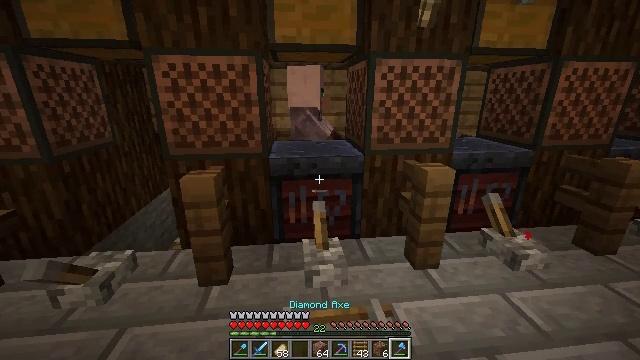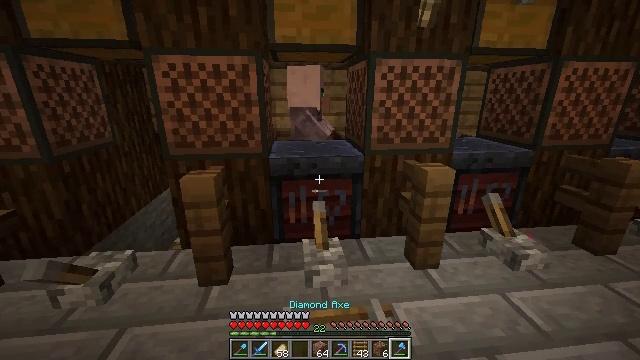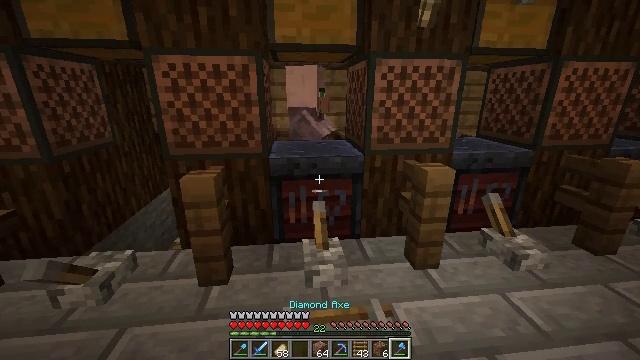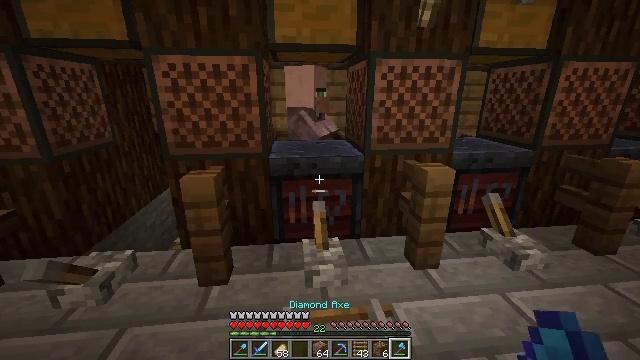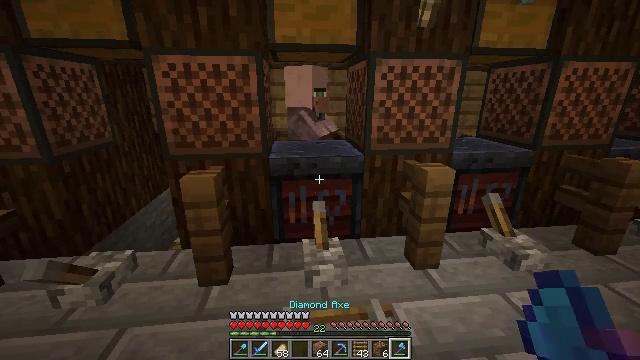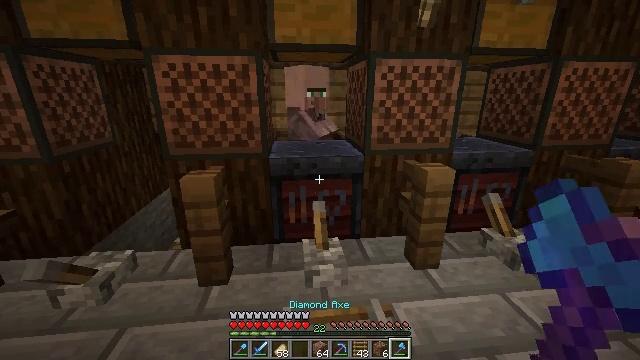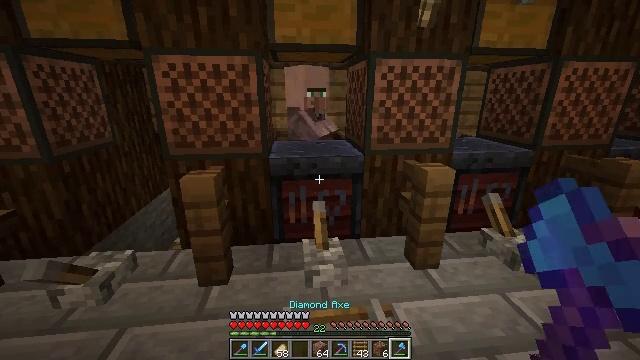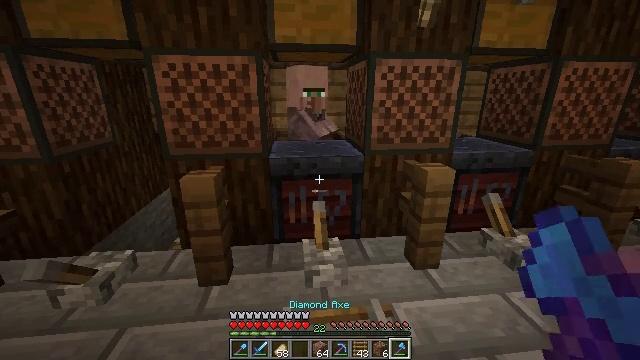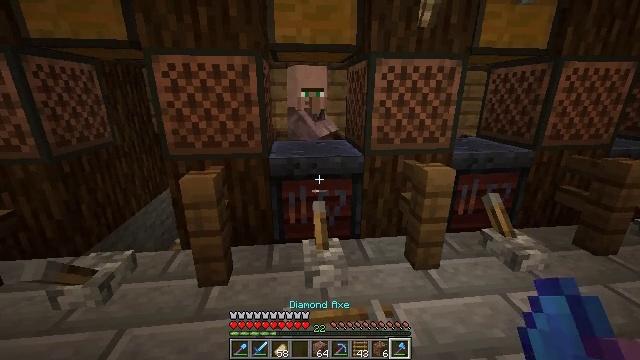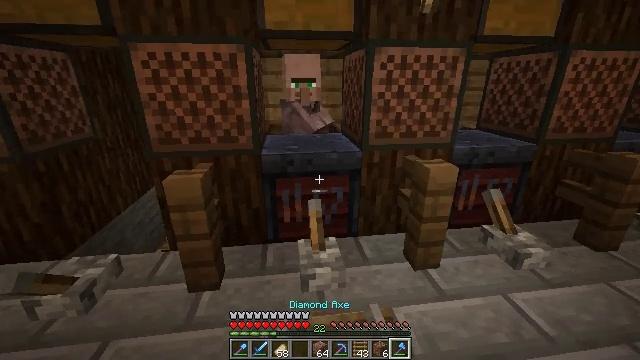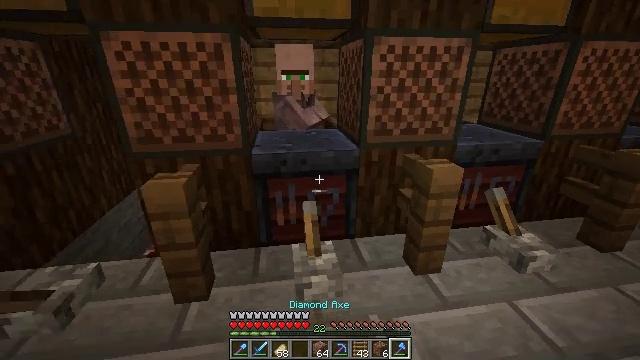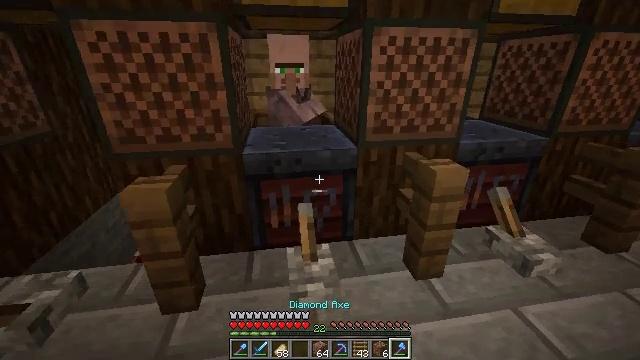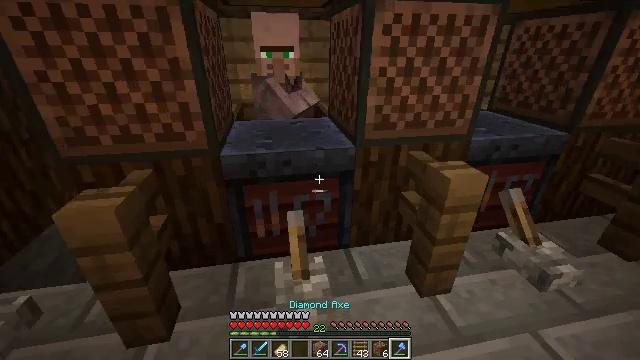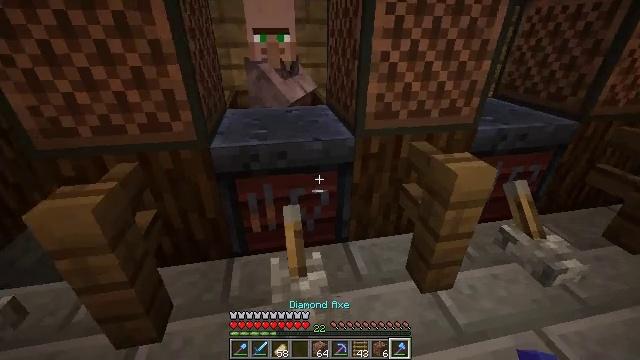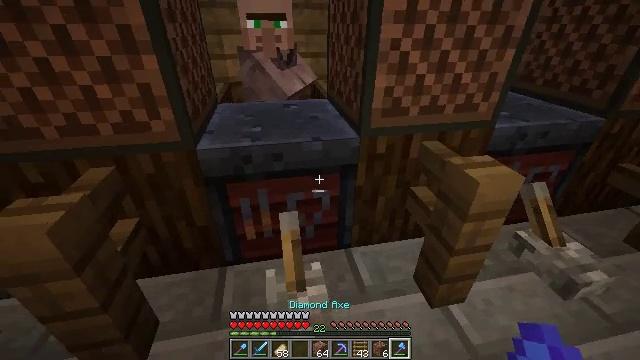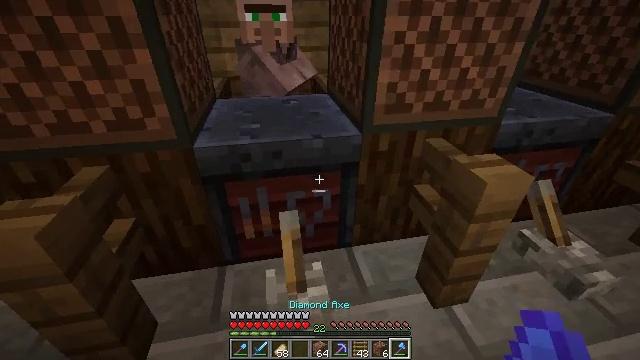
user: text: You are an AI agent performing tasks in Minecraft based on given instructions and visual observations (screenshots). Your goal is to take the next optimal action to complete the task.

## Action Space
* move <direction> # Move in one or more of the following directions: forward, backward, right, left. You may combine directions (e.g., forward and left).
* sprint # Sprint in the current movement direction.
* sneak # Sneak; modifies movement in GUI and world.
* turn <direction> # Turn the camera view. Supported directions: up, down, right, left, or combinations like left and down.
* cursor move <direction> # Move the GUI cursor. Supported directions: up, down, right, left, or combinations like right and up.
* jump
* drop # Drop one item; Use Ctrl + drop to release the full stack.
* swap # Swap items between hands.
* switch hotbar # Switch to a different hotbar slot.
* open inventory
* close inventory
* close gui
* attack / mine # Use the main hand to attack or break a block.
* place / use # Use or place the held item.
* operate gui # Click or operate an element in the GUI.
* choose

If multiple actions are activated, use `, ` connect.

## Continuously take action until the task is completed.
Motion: motion action
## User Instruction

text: Retrieve the smithing table you placed.
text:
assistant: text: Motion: no_op
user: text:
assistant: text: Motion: no_op
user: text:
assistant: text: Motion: no_op
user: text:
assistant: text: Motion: no_op
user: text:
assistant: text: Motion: no_op
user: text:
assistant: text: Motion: no_op
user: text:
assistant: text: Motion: no_op
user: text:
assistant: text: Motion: move forward
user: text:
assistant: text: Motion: move forward, turn right and down
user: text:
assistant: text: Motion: move forward, turn right and down
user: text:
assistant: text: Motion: move forward, turn down
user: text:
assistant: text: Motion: move forward, turn right and down
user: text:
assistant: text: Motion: move forward, turn down
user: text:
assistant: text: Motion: turn down
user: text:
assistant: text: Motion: turn down
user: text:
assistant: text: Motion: no_op
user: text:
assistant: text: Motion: no_op
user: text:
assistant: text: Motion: no_op
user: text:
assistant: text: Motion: turn left
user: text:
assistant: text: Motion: no_op
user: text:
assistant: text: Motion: attack / mine
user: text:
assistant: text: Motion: attack / mine
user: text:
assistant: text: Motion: attack / mine
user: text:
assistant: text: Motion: attack / mine
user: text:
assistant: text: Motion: attack / mine
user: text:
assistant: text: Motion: attack / mine
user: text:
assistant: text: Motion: attack / mine
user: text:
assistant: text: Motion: attack / mine
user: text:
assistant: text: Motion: no_op
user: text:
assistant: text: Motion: no_op